Question: I need to get head revision, from local repository.
So I use:
'''
svn update 'path' --non-interactive --no-auth-cache --username here_username --password here_password
'''
And it works! In console:
'''
Updating 'path':
At revision 29.
'''
How to get this 29 number?
Also I try:
'''
REV='/usr/bin/svnversion -nc 'path' | /usr/bin/sed -e 's/^[^:]*://;s/[A-Za-z]//''
echo $REV
'''
And the result is '23'
But it get last revision, but not head.
In version I saw
Also I found:
'''
REVISION = $(svn info -r HEAD 'http://login:password@url' | sed -n "/Revision/p" | sed "s/[^0-9]//g")
echo $REVISION
'''
But I don't know why the authorization is failed.
So how I can get the head revision using 'shell' script?
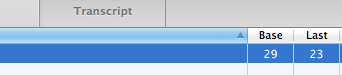
Answer: - If 'path' in 'svn up' is some node inside your Working Copy (and ), you'll get not HEAD of repository as result, but in repository (HEAD later revision of commit on another path)- Your 'svnversion' invocation is, well, strange (i'm too lazy to dissect also sed) - if you want HEAD of and have clean Working Copy of it, easiest way is just 'svnversion .' inside WC ('-n' is OK, if you want to get it into variable), not '-c' and relative path (revision is global)
Just compare results of my and your svnversion for such Working Copy
'''
svn ls -v
5 lazybadg fev 07 2014 ./
2 lazybadg noia 28 2013 branches/
2 lazybadg 146 noia 28 2013 readme.textile
1 www-data noia 27 2013 tags/
5 lazybadg fev 07 2014 trunk/
'''
As you can see (and will agree with me, yes?) HEAD of this WC|repo must be 5. But, your svnversions may give
'''
svnversion -nc trunk
2:5
svnversion -nc branches
2
'''
And my short 'svnversion -n' in any tree of (clean) Working Copy
'''
>svnversion -n
5
>cd branches
>svnversion -n
5
'''
- 'svn info URL'- '-r HEAD''HEAD is default revision'- '--username here_username --password here_password'- 'svn info''svn info ... | awk '/Revision/ { print $2 }''
For all version-labeling task I prefer do not reinvent the wheel, but use common well-known solutions, such as SubWCRev|SVNRev